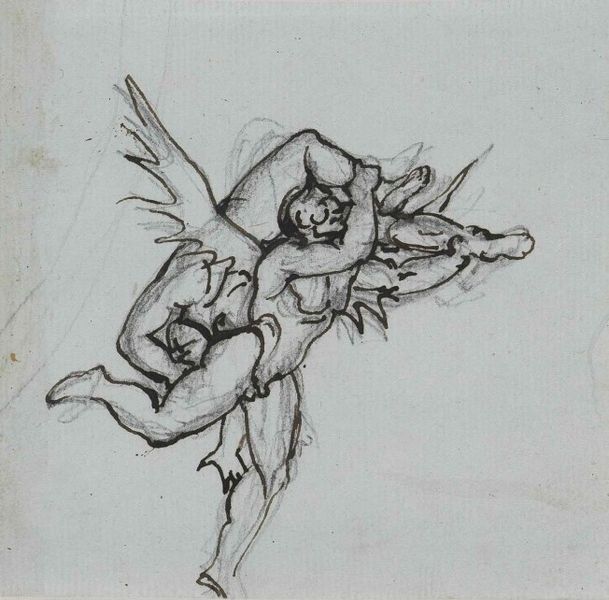
Titel: Studie zum Ratsherrn von Lucca (Dante Inferno, Canto 21, V 34)
Künstler: Joseph Anton Koch
Standort: Karlsruhe
Institution: Staatliche Kunsthalle Karlsruhe
Schlagwörter: akt, feder, flügel, fuß, gott, hand, kampf, kopf, körper, mann, nackt, weiß, menschen, bewegung, brust, finger, frau, grau, männer, pastell, schwarz, skizze, zeichnung, tanz, anatomie, arm, arme, gesicht, mensch, tot, tragen, horn, hände, fassen, personen, blatt, fliegen, engel, beine, bein, füße, papier, zwei, studie, grafik, linien, figuren, wild, muskeln, geschlecht, knöchel, wade, oberkörper, striche, umriss, flucht, penis, tusche, linie, flug, schweben, kontur, raub, schwarzweiß, streit, bleistift, schritt, dämon, entwurf, mythologie, sieg, tinte, bleistiftzeichnung, zacken, götter, muskel, teufel, verschlungen, mythos, sturz, hörner, kreislauf, drehung, erzengel, satan, verrenkung, luzifer, stürzen, monster, ringen, ringkampf, zweikampf, federzeichnung, gezackt, kopfunter, graphit, hoden, vorstudie, kraftvoll, glied, grafit, gabriel, hüpfen, brustmuskeln, jakob, werfen, geschlechtsteil, physiognomie, engelssturz, verstärkt, definiert, scheißdreck, cloisonne, ezeichnung, ungeheer, engelskampf, skizzepenis